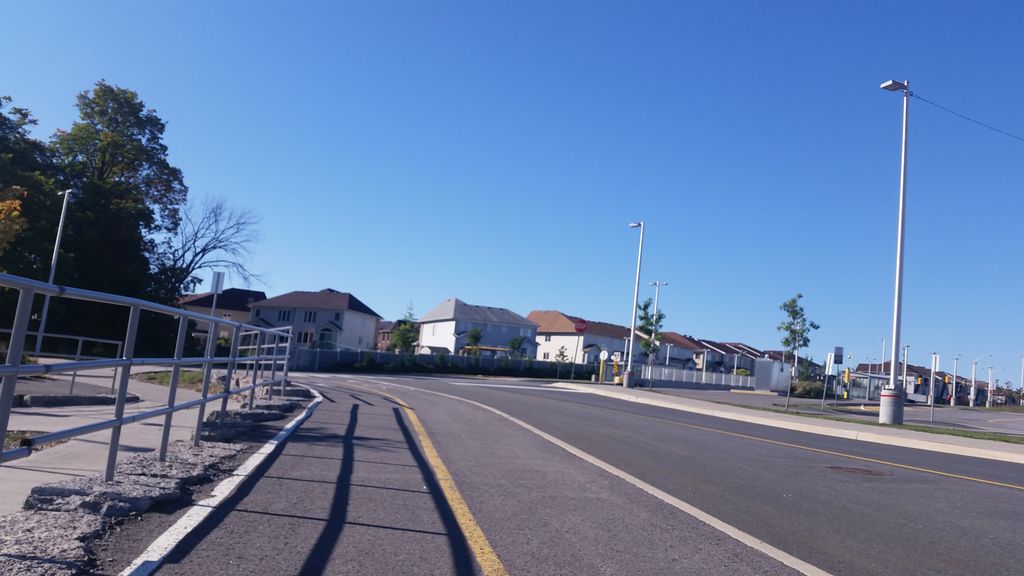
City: ottawa-gatineau